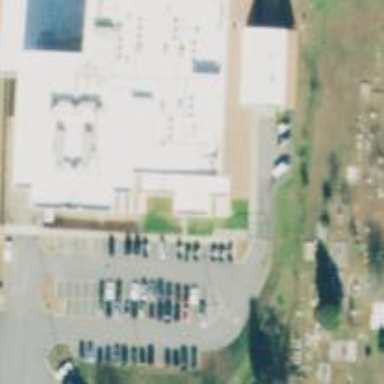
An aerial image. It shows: Prison facility housed within office building.